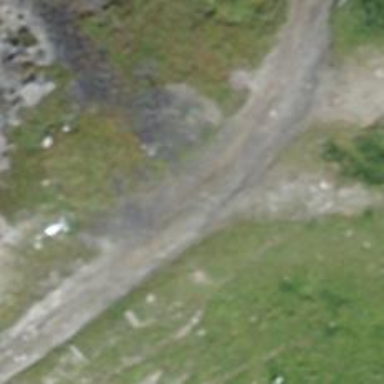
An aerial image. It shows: Unpaved track with grade 4 quality.